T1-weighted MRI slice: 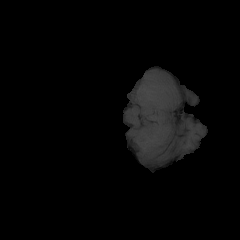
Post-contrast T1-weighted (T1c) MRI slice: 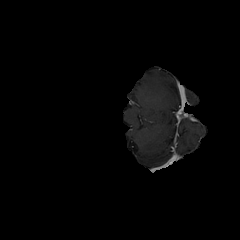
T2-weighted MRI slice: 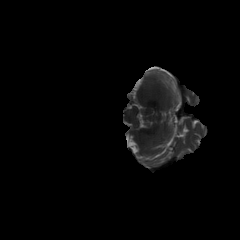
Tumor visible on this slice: no